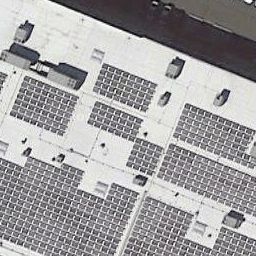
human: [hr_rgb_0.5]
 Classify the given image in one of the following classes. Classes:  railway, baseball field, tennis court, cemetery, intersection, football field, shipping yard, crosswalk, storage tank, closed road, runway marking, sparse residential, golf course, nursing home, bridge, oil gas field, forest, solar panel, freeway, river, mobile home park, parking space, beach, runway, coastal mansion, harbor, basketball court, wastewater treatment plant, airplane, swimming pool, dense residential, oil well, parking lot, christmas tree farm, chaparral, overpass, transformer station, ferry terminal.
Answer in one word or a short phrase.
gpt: solar panel